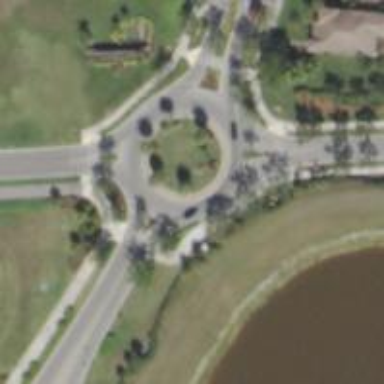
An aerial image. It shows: Tertiary road leading to roundabout.